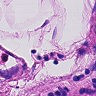
Metastatic tissue present: no